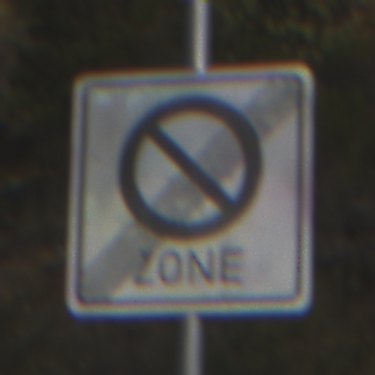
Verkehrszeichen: EndeEingeschraenktesHalteverbotZone
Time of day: MorningAfternoon
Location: Outdoor (RoadRail)
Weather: PartlyCloudy
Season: NotSpecified
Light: Natural